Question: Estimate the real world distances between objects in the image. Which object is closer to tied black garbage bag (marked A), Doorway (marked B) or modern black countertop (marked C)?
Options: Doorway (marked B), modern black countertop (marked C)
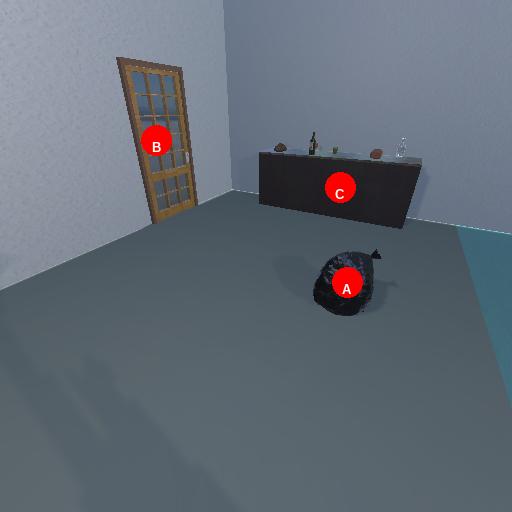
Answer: Doorway (marked B)